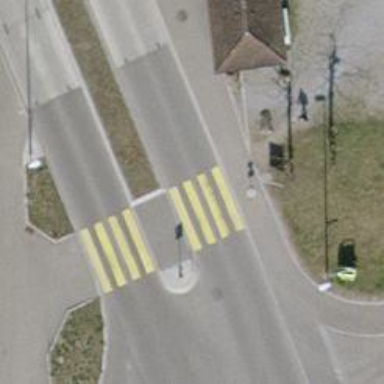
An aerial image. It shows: Uncontrolled zebra crossing with pedestrian island.